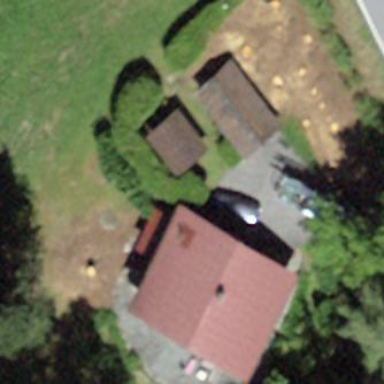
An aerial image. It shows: Detached building.